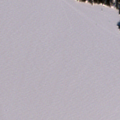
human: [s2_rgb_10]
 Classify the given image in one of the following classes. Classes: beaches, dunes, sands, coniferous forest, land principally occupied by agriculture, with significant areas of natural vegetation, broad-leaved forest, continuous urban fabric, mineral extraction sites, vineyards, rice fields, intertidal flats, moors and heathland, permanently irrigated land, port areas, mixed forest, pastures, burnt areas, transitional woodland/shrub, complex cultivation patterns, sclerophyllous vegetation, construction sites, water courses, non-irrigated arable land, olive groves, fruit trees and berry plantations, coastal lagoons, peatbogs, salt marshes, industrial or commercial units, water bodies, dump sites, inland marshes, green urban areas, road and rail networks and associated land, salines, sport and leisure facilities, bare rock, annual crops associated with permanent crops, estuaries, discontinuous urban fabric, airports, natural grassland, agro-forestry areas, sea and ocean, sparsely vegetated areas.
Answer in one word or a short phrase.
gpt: coniferous forest, water bodies